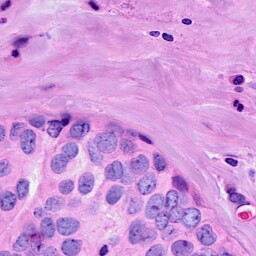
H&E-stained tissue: Breast